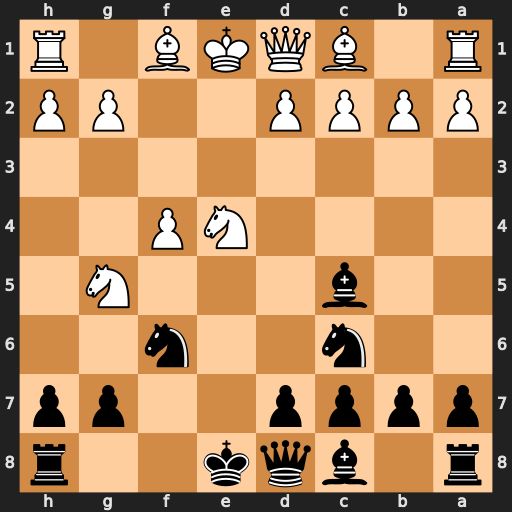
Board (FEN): r1bqk2r/pppp2pp/2n2n2/2b3N1/4NP2/8/PPPP2PP/R1BQKB1R
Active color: b
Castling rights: KQkq
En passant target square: -
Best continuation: Qe7 Qe2 Nd4 Nxf6+ gxf6